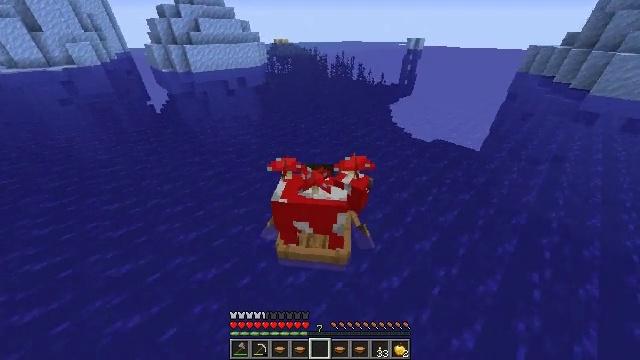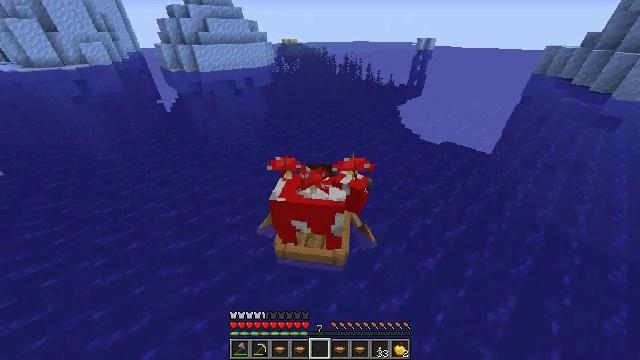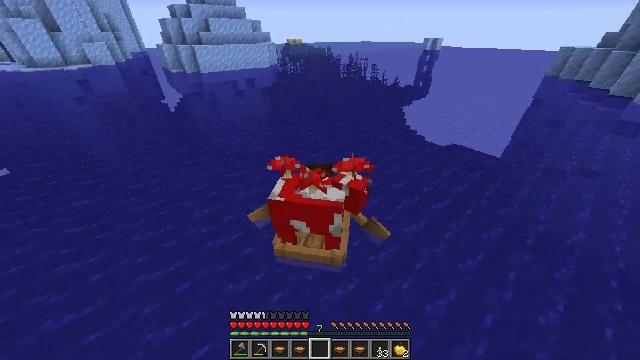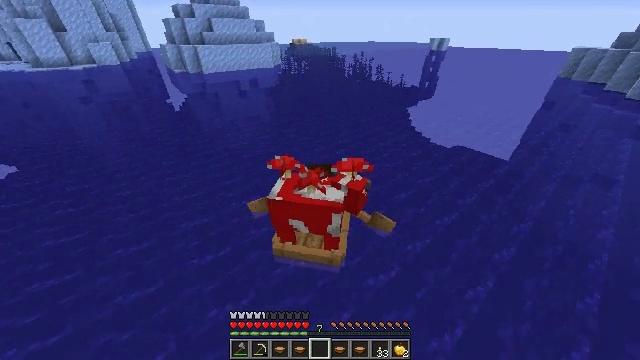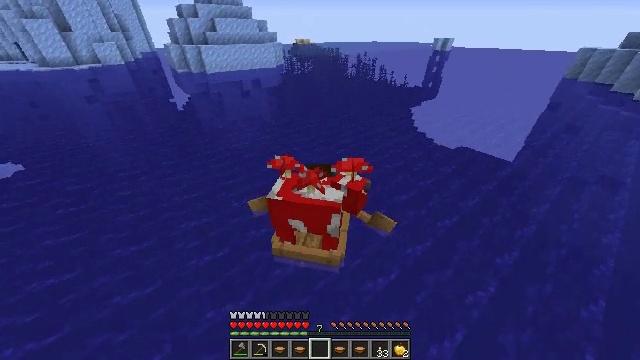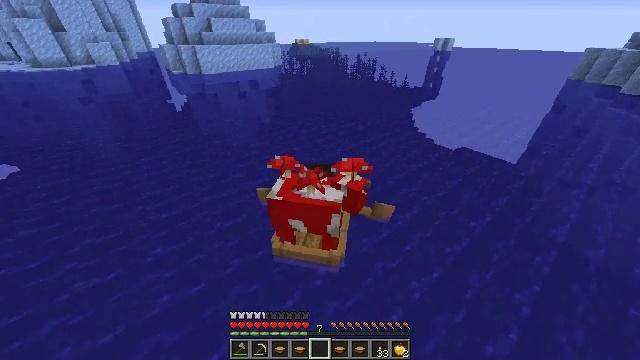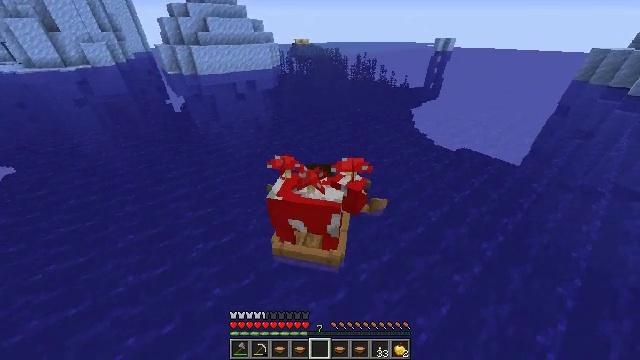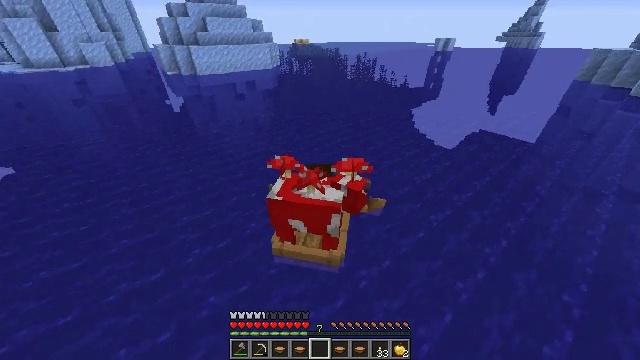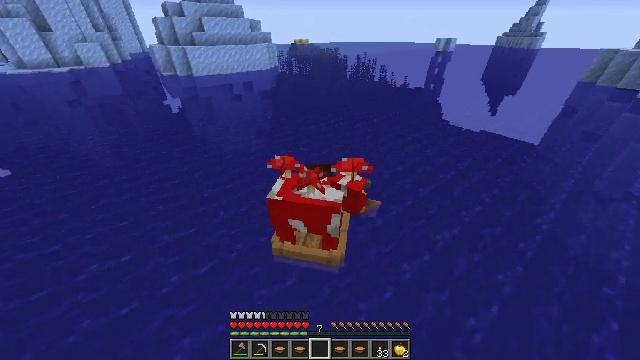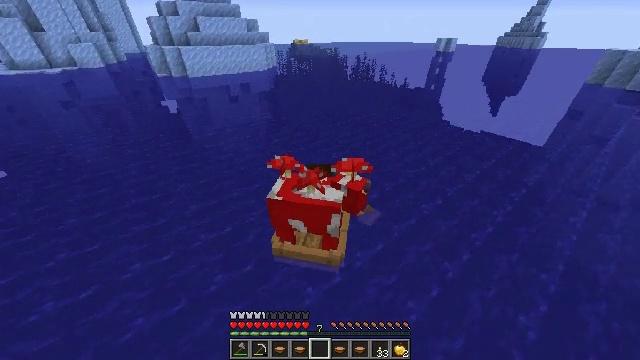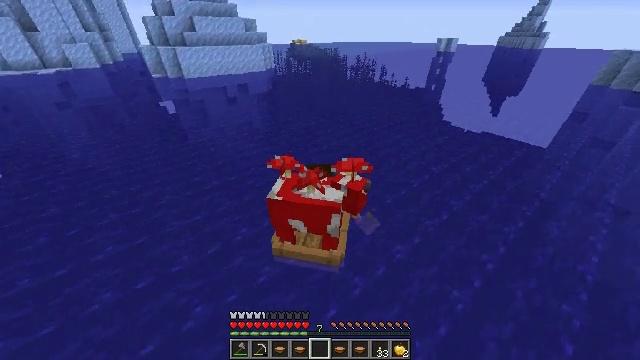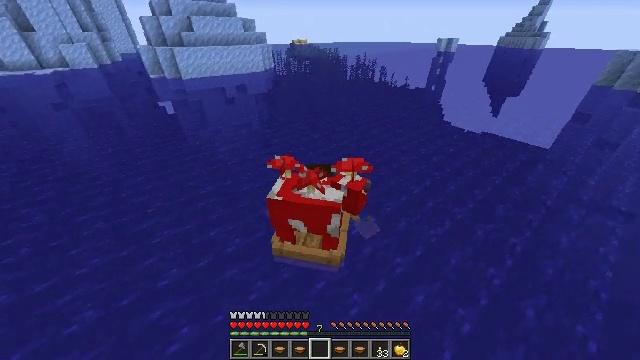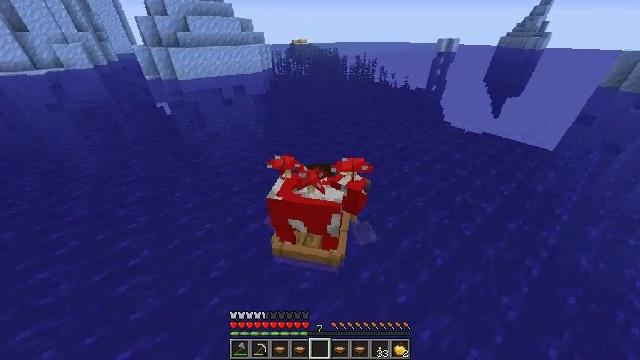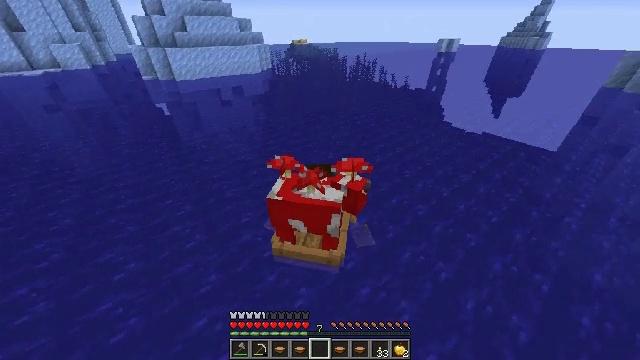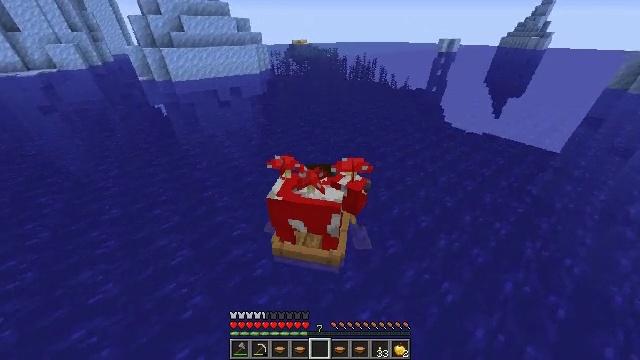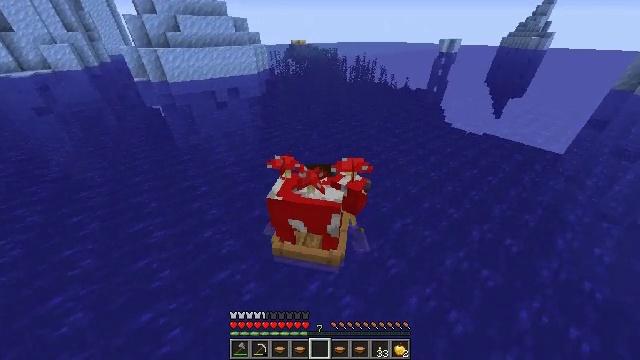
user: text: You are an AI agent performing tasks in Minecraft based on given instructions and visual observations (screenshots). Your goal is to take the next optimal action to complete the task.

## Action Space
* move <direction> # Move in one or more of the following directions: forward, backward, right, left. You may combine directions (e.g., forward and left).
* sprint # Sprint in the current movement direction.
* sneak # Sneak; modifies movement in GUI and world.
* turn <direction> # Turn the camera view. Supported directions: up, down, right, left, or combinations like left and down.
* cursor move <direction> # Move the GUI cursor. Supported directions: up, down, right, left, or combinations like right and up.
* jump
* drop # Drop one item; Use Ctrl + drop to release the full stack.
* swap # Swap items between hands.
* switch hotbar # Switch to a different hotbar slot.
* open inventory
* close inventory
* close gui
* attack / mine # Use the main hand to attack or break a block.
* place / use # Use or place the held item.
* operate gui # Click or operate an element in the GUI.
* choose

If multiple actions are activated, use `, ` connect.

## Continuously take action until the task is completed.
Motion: motion action
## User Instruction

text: Remove a mushroom stew from the inventory.
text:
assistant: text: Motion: move forward, sprint, turn left
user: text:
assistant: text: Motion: move forward, sprint, turn left
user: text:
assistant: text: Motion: move forward, sprint, turn left
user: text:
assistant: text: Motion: move forward, sprint
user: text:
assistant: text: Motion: move forward, sprint
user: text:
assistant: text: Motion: move forward, sprint
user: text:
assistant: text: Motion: move forward, sprint
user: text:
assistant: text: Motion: move forward, sprint
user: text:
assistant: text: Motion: move forward, sprint
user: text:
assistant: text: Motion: move forward, sprint
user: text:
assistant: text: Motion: move forward, sprint
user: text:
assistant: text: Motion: move forward, sprint
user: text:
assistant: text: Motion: move forward, sprint
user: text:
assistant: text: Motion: move forward, sprint
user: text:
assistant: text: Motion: move forward, sprint
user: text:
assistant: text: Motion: move forward, sprint
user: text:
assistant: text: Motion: move forward, sprint
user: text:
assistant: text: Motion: move forward, sprint
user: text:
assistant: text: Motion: move forward, sprint
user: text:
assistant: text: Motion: move forward, sprint
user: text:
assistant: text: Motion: move forward, sprint
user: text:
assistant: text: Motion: move forward, sprint, turn left and up
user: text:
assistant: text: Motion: move forward, sprint, turn left and up
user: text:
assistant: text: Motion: move forward, sprint, turn left
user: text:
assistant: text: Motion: move forward, sprint, turn left
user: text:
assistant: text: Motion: move forward, sprint, turn left
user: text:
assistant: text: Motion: move forward, sprint
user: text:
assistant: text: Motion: move forward, sprint
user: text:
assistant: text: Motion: move forward, sprint
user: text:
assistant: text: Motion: move forward, sprint